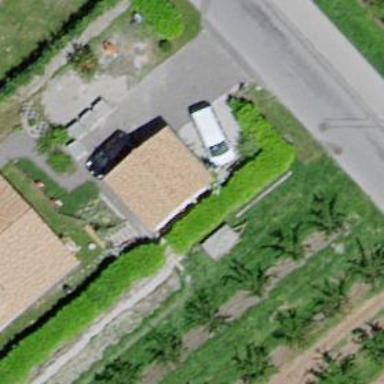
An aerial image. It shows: Group of garages.